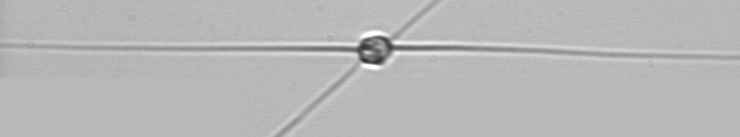
Label: Chaetoceros_danicus